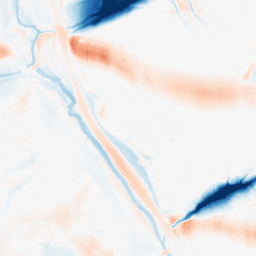
Category: morphological
Decomposition family: morphological_ellipse
Decomposition parameters: operation: average
width: 50
height: 30
Upsampling method: cubic_catmull_rom
Upsampling parameters: scale: 4
Upsampling scale: 4